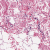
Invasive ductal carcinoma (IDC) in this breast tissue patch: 0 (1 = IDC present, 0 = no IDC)